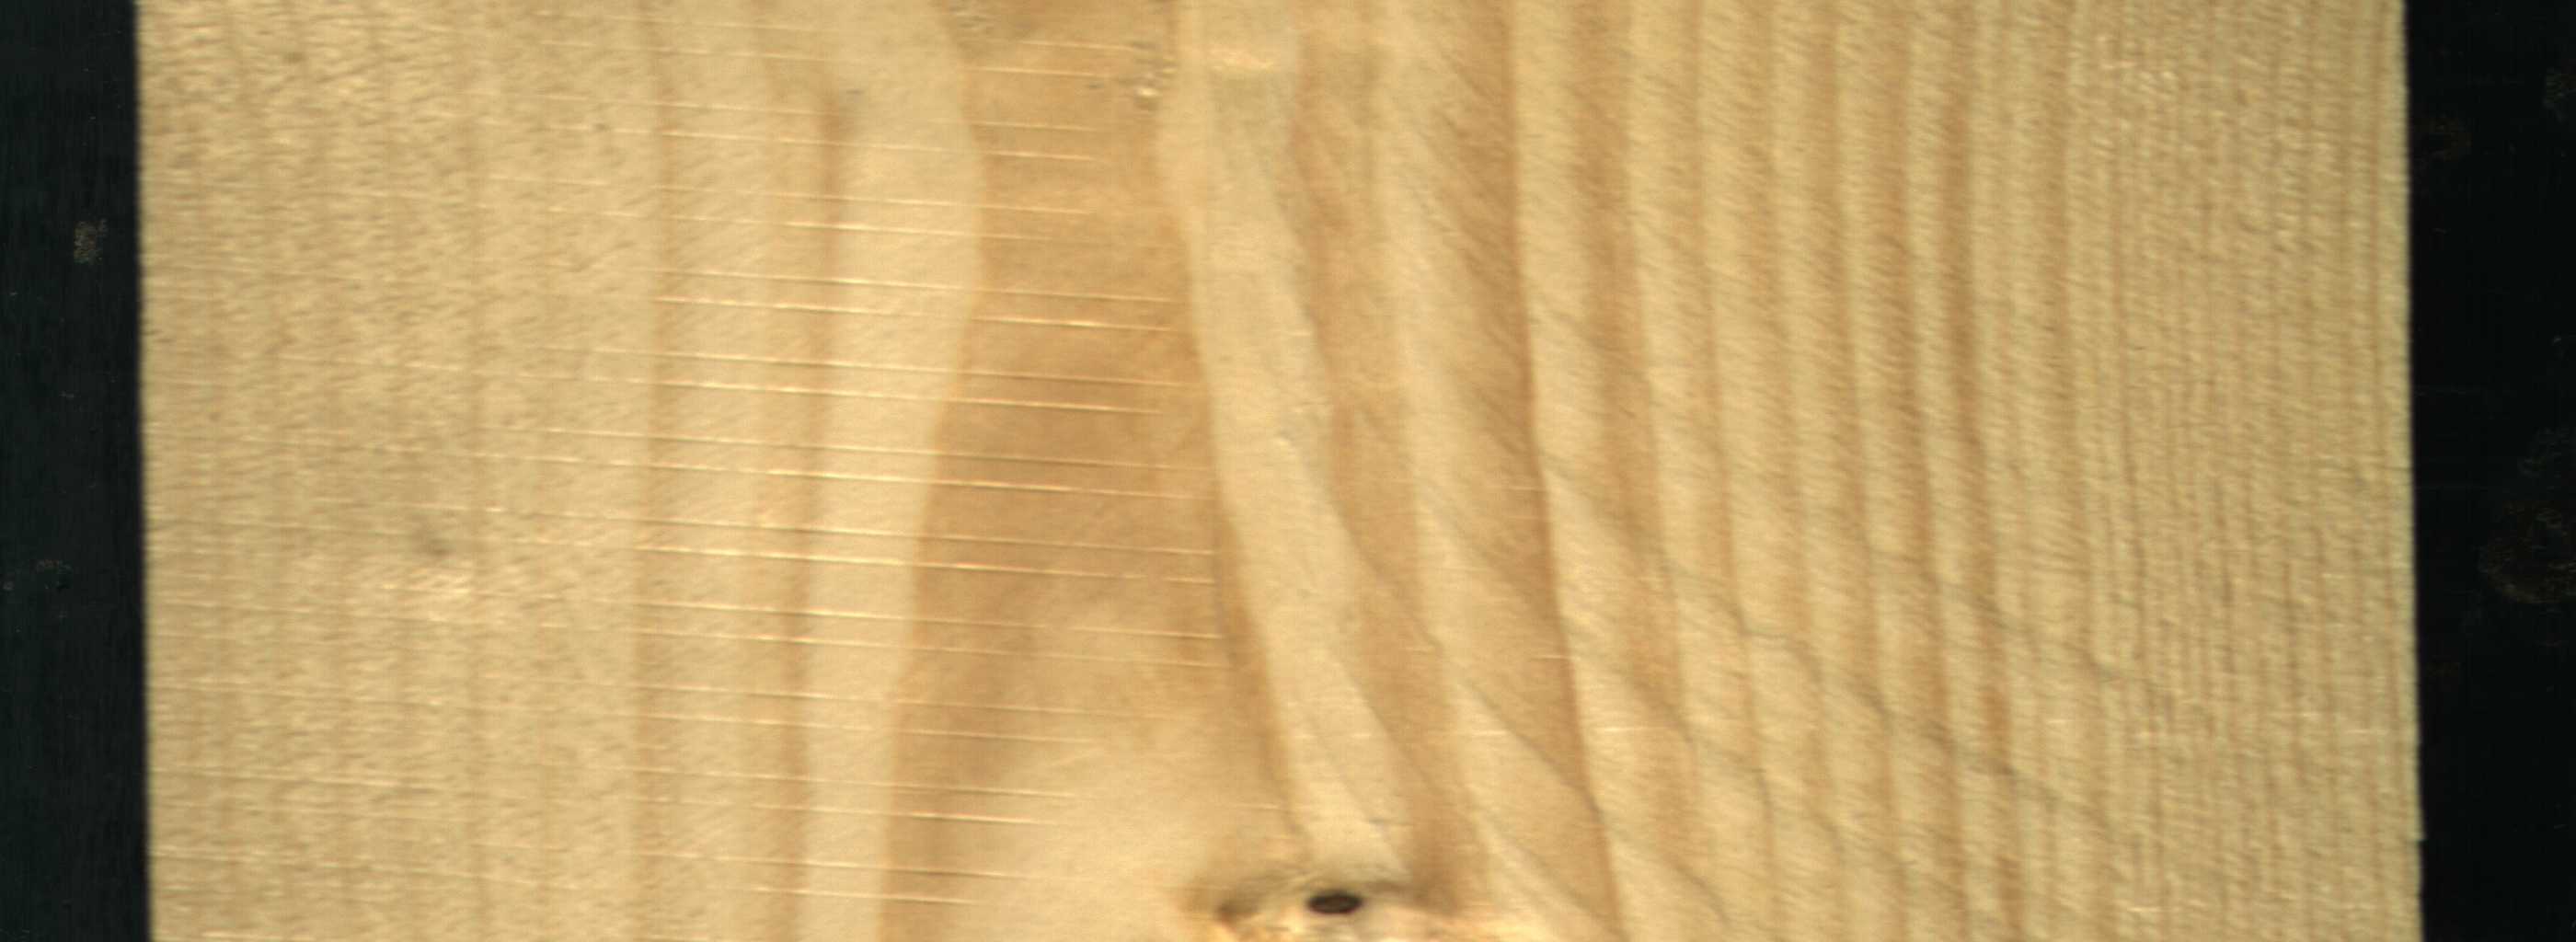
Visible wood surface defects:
Live_Knot